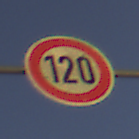
Verkehrszeichen: Geschwindigkeit120
Umgebung: Outdoor, Nature
Tageszeit: SunriseSunset
Wetter: Clear
Licht: Natural
Jahreszeit: NotSpecified
Kontrast: HighContrast